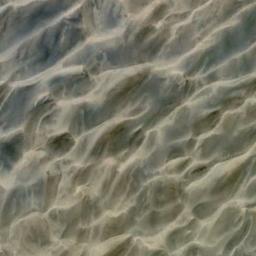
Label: desert